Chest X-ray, PA view. Patient: 20 years old, sex F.
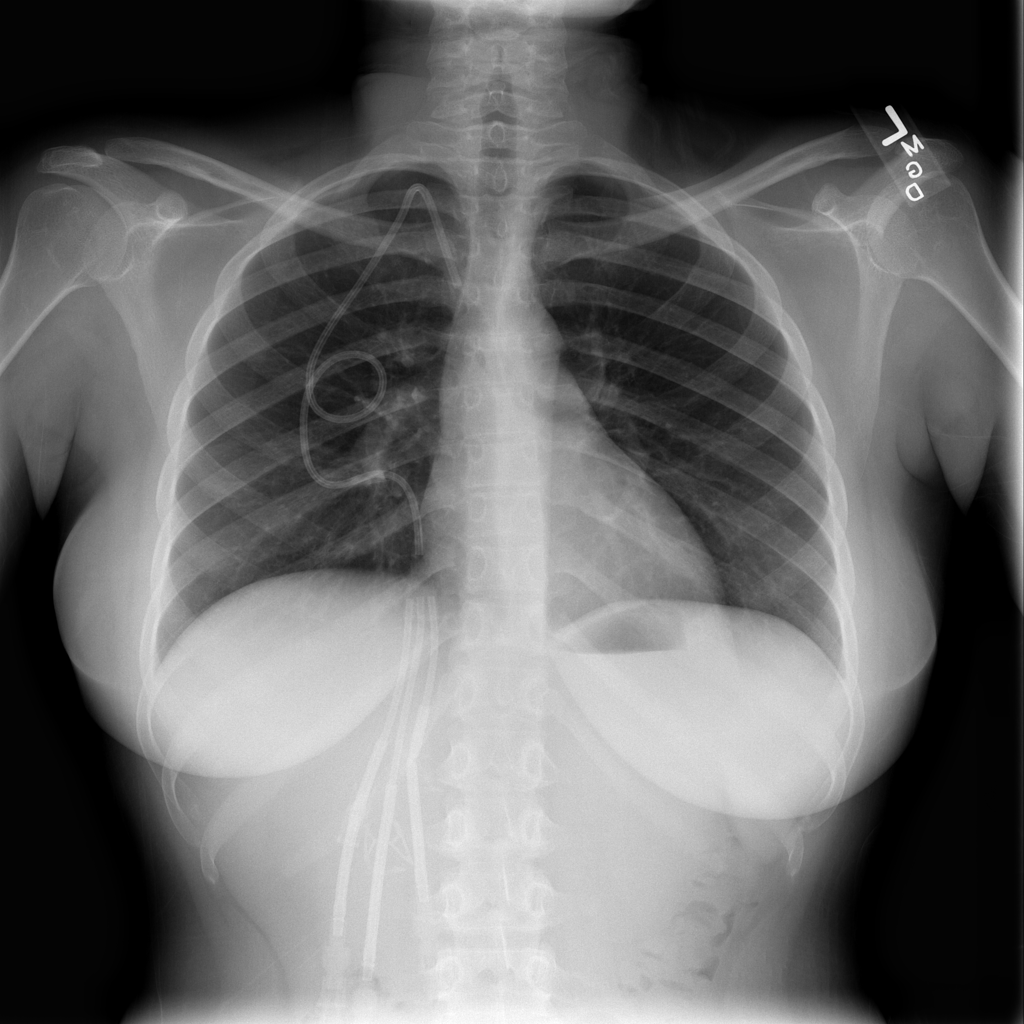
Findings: No Finding